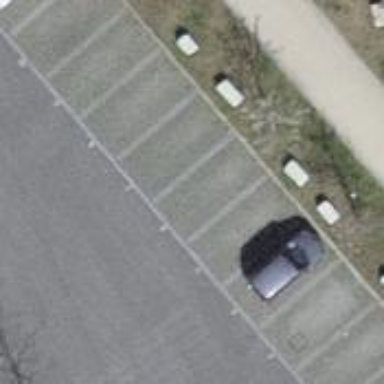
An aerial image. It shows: Parking available on the street side.